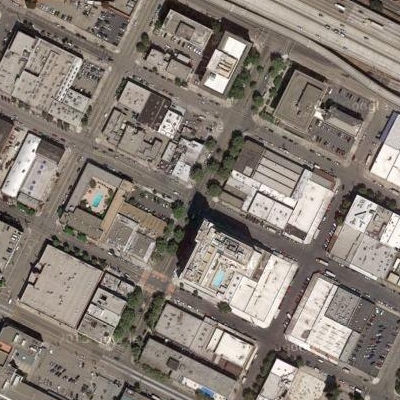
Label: Industry